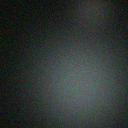
Screen state: off